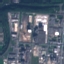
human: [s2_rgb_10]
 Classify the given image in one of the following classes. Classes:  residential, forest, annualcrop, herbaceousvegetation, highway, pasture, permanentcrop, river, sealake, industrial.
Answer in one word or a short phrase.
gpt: Industrial